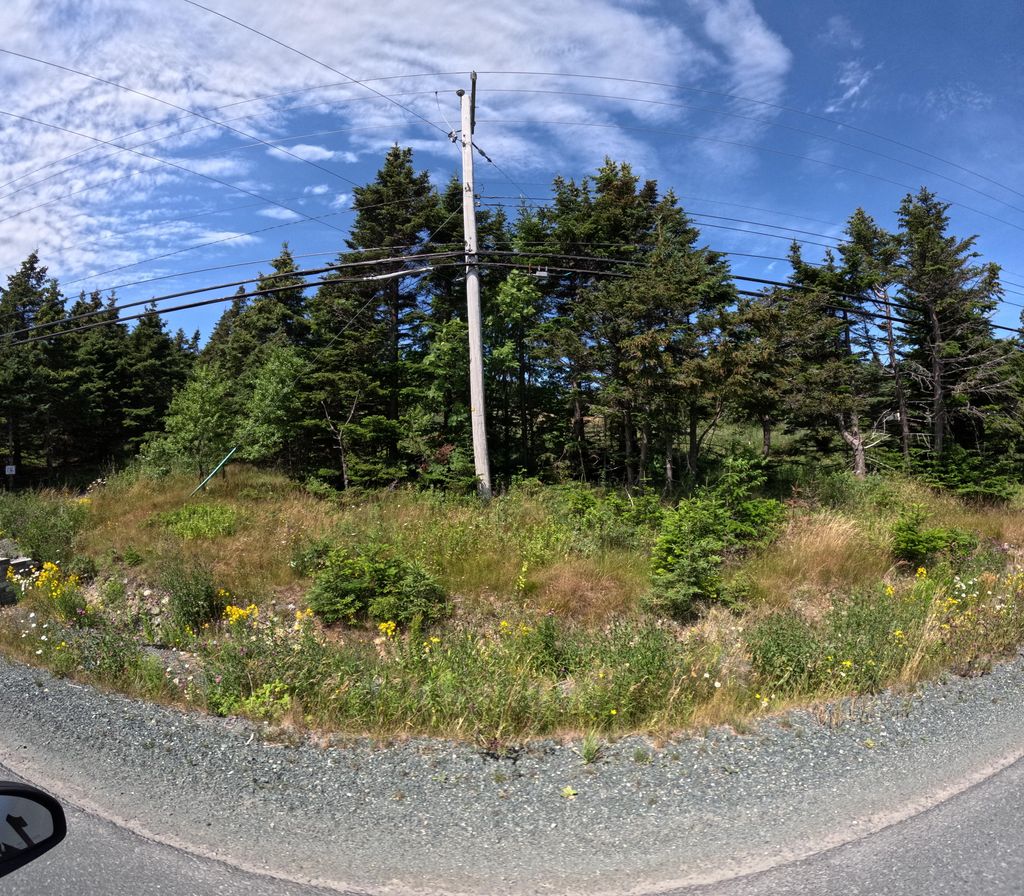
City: st_johns